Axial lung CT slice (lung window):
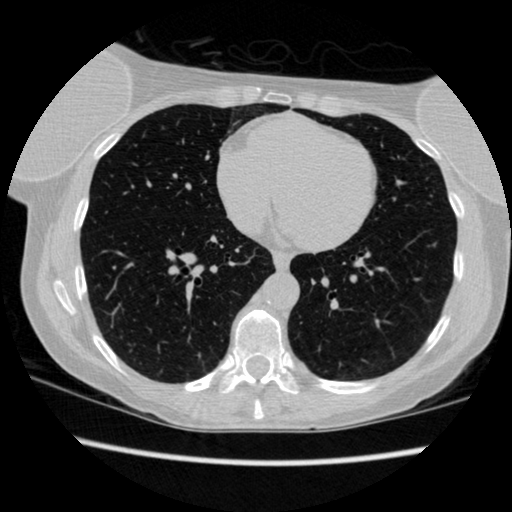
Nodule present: no